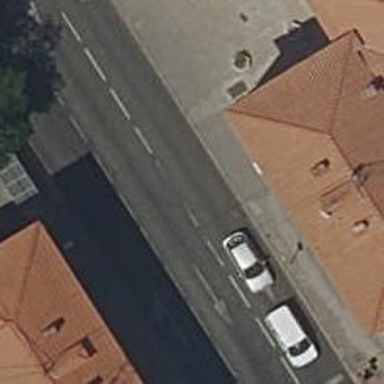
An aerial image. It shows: Public transport stop position.